Interaction volume radius: 5 \u00c5
Interaction volume height: 10 \u00c5
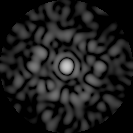
Disorder parameter: 0.8749